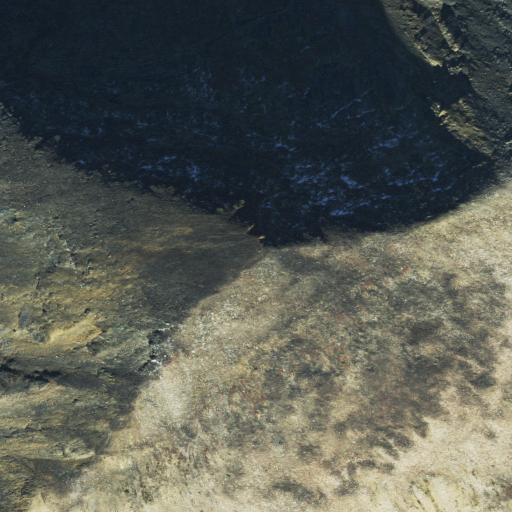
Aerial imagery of mountain in Montana named Kurt Peak containing shrub, barren land, evergreen forest, and grassland